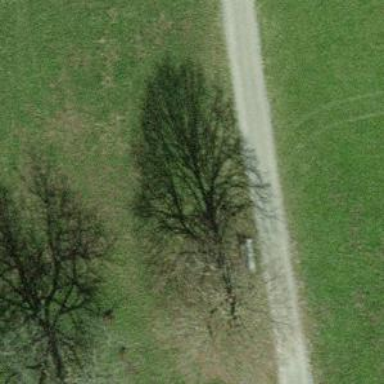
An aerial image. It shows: Bench.